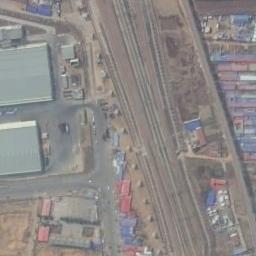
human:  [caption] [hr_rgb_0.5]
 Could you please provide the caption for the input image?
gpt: There are many trees in the middle of the two railways .

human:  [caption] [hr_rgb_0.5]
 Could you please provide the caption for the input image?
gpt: These railways go through a industrial area .

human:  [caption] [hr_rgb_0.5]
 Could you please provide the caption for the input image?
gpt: Several buildings of different shapes are beside the railway .

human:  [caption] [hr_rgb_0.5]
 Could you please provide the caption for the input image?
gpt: The railway is next to some houses .

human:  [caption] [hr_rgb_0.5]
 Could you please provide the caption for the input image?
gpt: There are many blue and red buildings beside the railway .